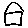
Label: house